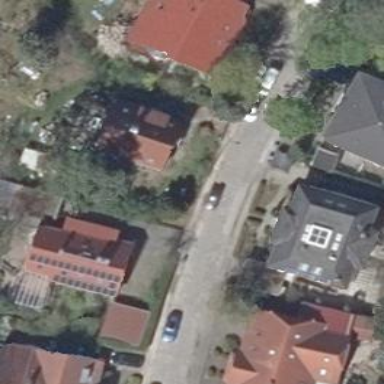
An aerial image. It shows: Residential road.